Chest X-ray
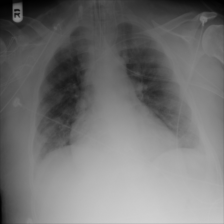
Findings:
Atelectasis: negative
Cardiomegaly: negative
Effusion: negative
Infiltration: negative
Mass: negative
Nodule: negative
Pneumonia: negative
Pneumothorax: negative
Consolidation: negative
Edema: negative
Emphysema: negative
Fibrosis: negative
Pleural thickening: negative
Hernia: negative